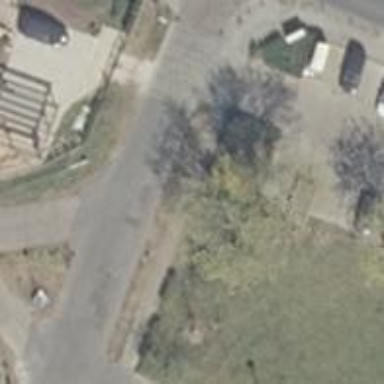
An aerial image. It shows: Residential road with asphalt surface and sidewalk on the left.